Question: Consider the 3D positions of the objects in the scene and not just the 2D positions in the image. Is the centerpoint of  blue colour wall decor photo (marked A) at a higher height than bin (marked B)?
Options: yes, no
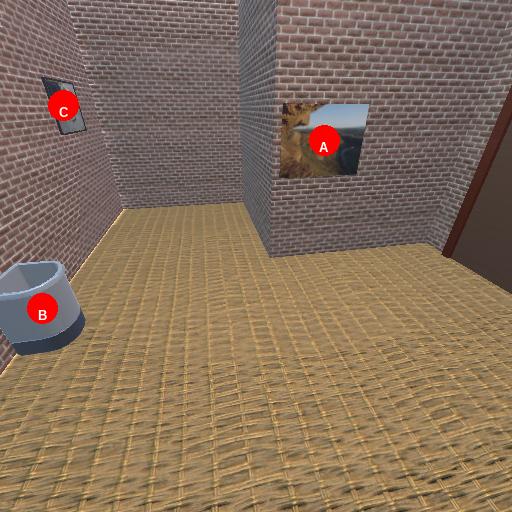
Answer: yes